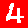
Digit: 4